Question: I am working on an app where I give direcctions in a country. Directions in that country is not available from apple so i decided to use google api on an apple map. However as you can see from my sceenshot. Although I find the location on my iphone mmap i just get straight lines versus following the route that google does.
Does this have anything to do with using google API on Apple Maps? I have no reason why this is happening.

this is the link I pass to the web from my app
<URL>
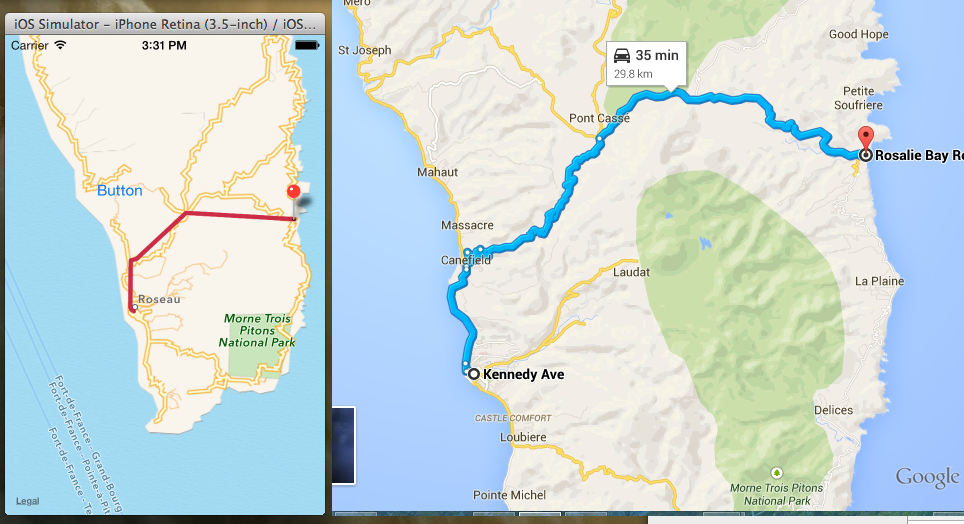
Answer: If you are using MKMapView, you should check out the following examples:
<URL>
<URL>
If you are using GMSMapView, check out this stack question: <URL>